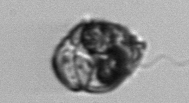
Label: Proterythropsis